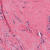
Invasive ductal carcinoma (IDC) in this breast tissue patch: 1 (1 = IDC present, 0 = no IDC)